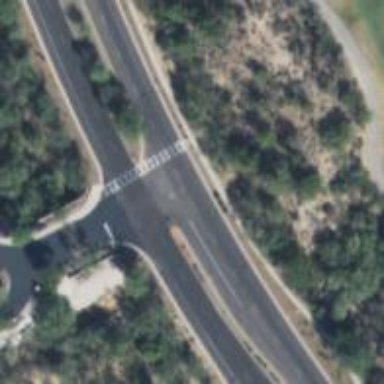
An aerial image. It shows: Marked uncontrolled road crossing.